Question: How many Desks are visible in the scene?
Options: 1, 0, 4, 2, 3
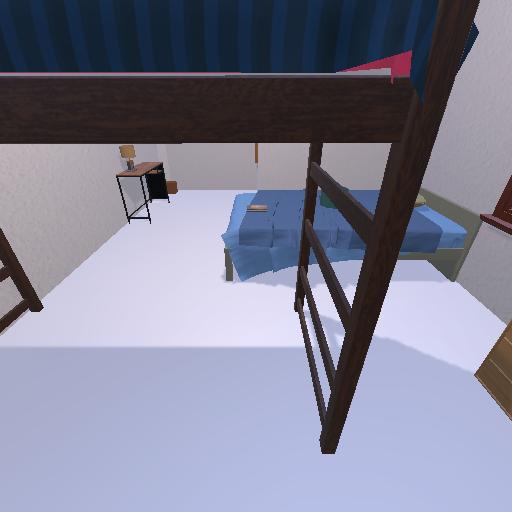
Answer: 1